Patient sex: M
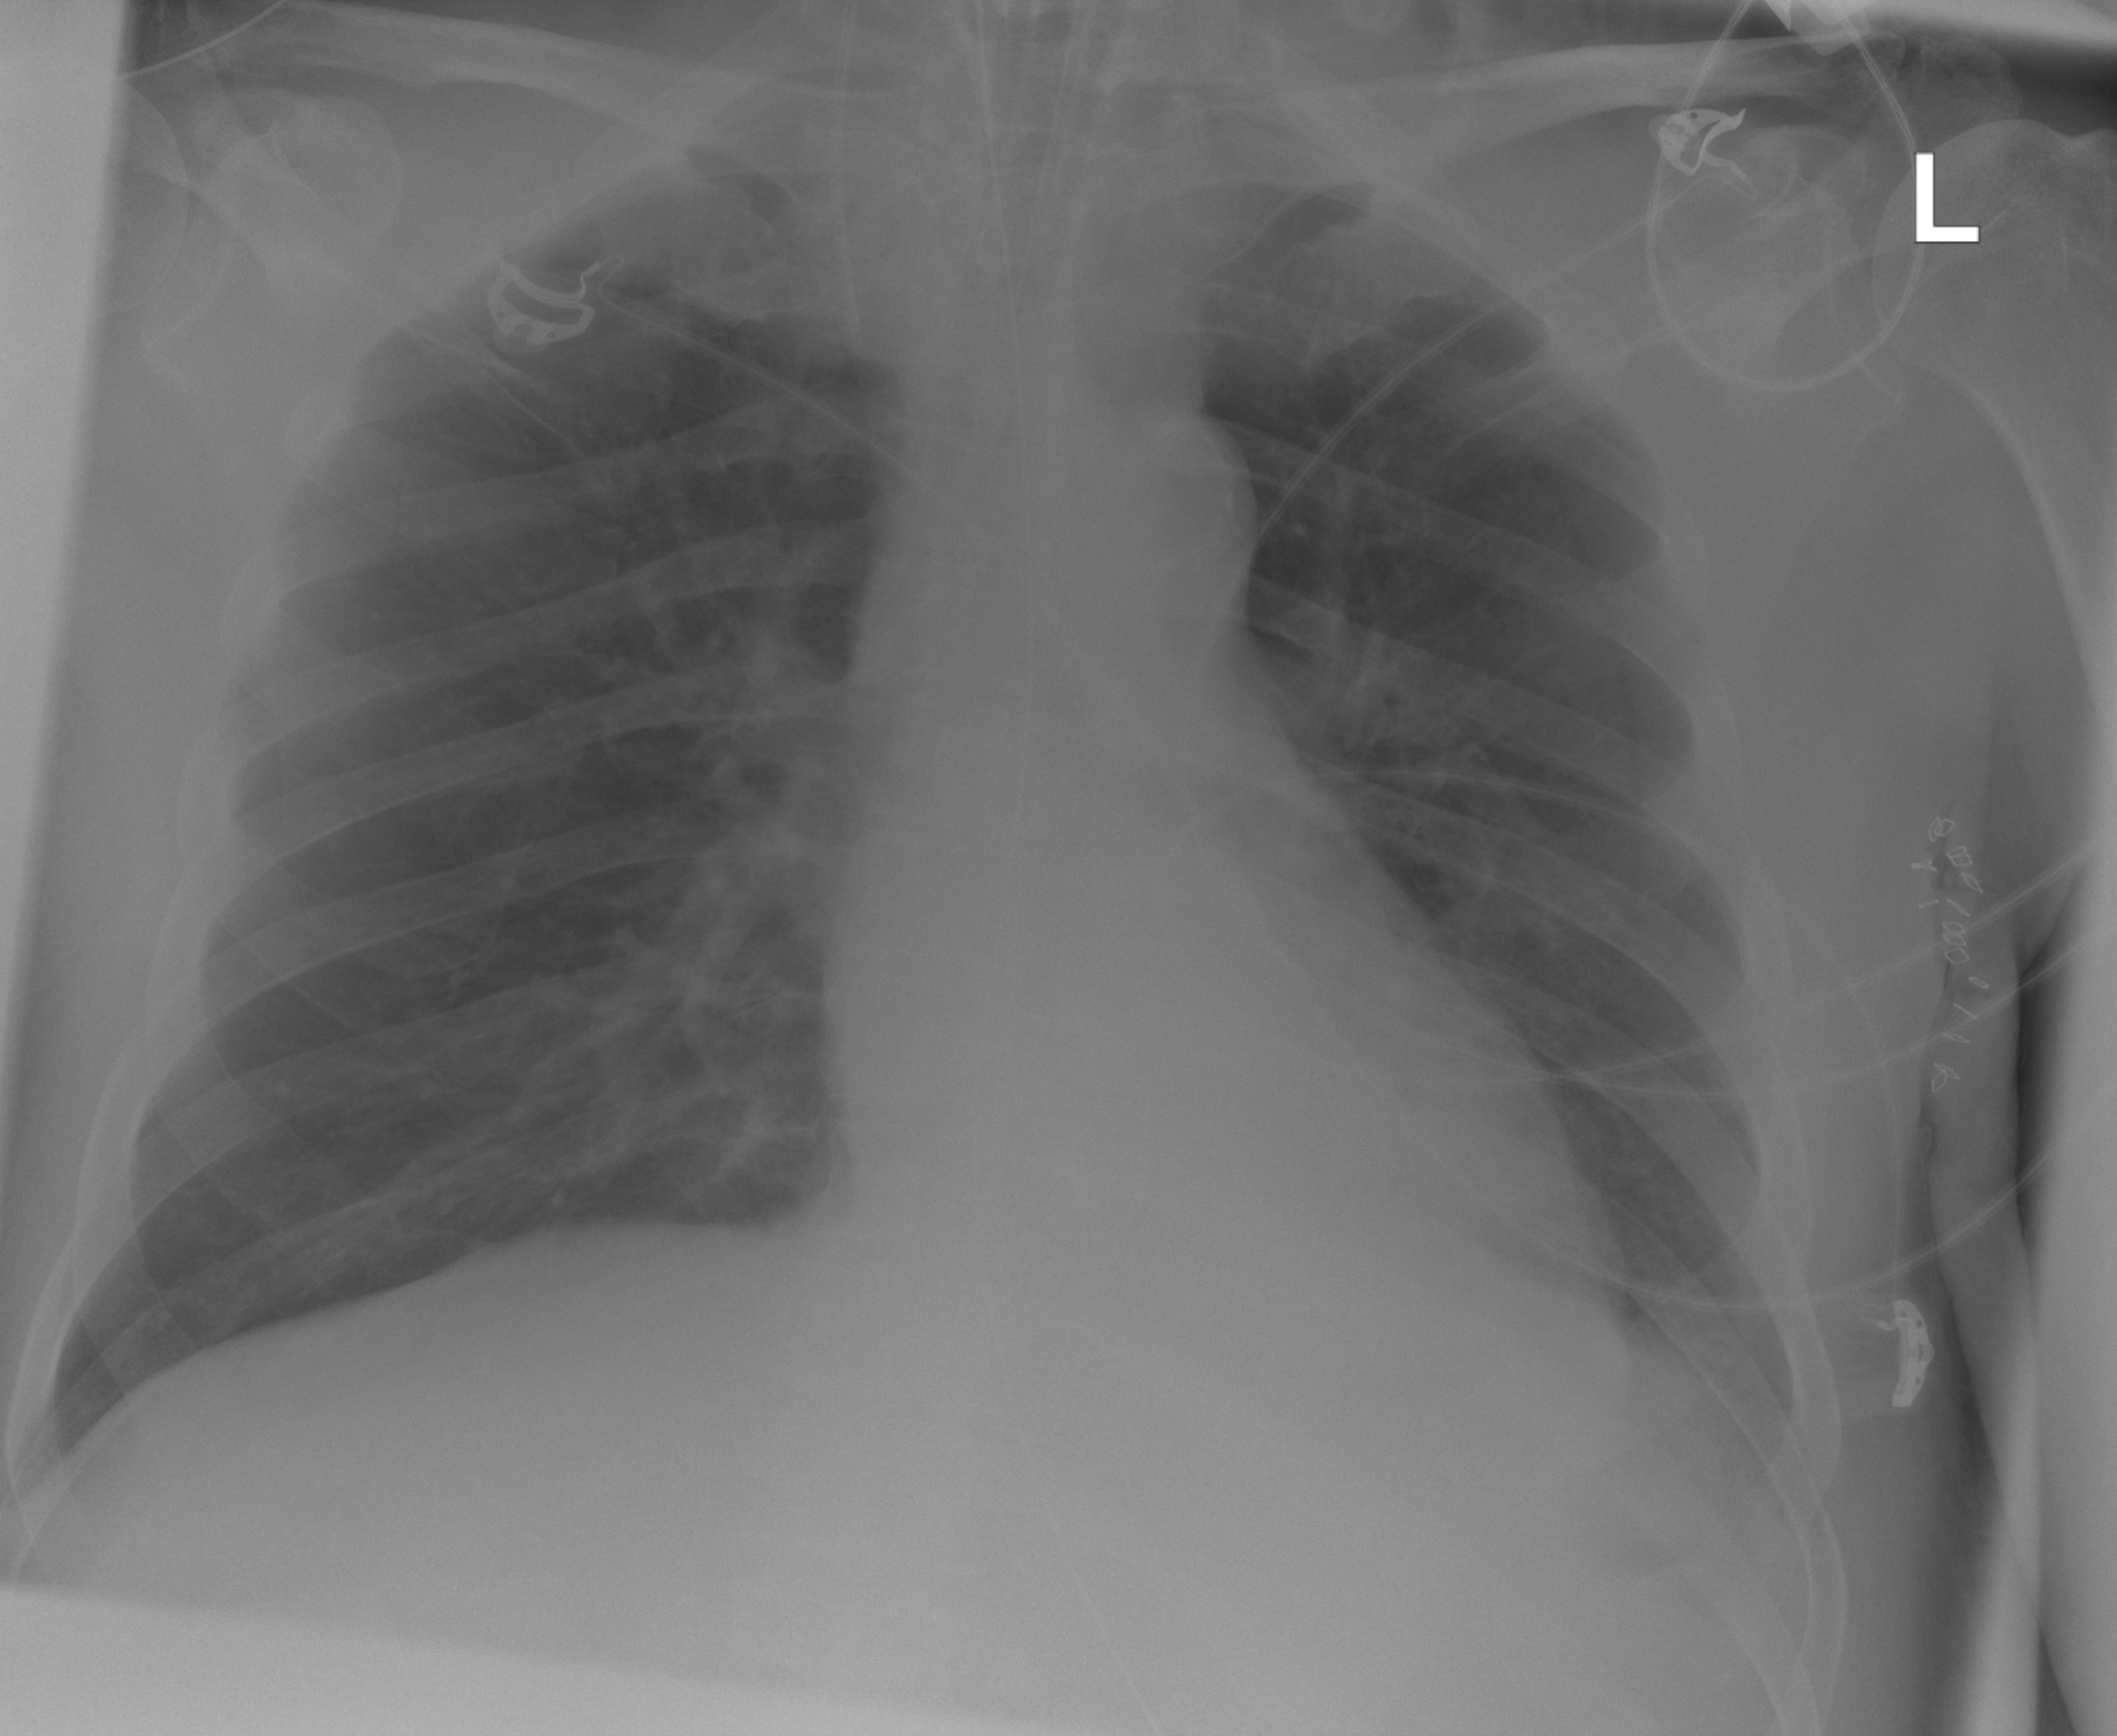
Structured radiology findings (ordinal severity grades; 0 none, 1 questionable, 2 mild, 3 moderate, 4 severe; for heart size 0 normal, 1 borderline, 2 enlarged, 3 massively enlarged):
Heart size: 0
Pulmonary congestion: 0
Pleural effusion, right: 0
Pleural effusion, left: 2
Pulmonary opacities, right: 0
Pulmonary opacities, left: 0
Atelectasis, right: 2
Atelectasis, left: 1